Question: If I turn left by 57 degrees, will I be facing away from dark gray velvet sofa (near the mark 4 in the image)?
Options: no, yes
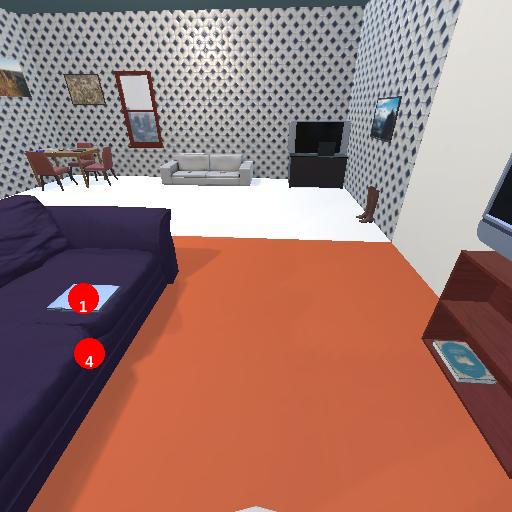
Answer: no